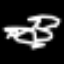
Label: squiggle